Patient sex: M
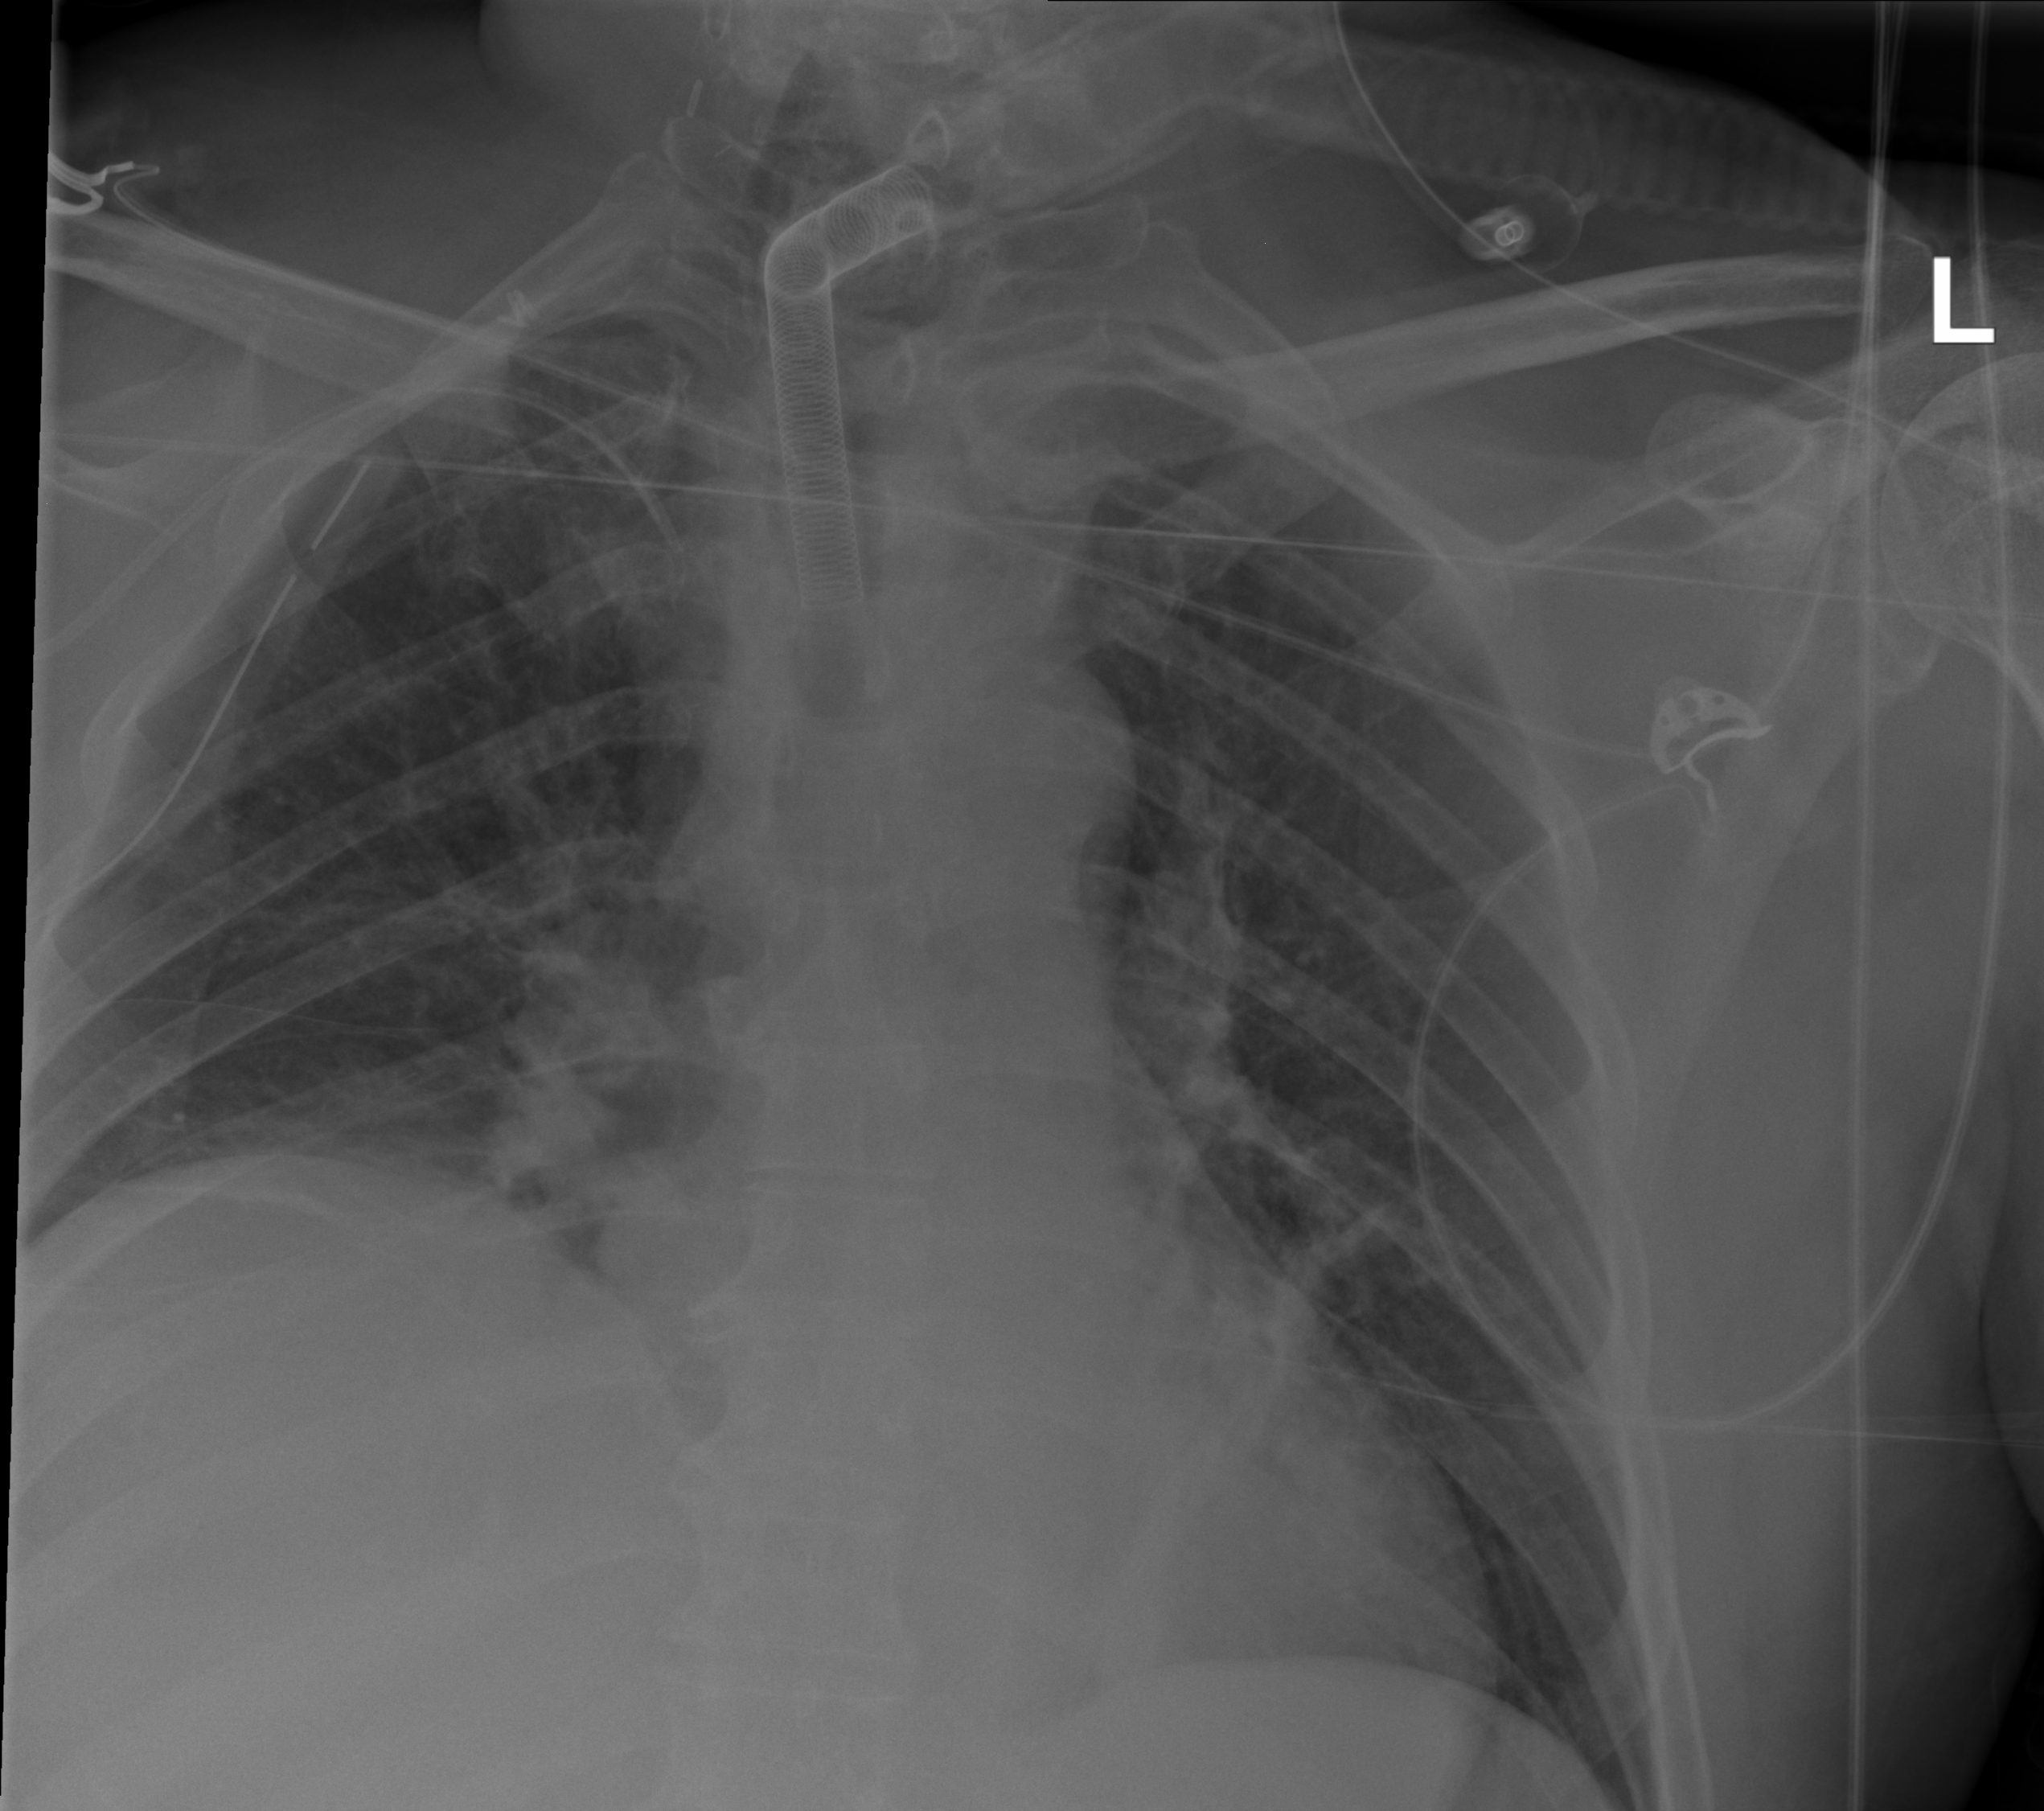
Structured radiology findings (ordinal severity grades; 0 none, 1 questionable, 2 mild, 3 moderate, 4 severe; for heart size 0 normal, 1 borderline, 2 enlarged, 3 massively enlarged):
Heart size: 0
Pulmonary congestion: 0
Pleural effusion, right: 0
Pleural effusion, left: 0
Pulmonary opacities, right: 0
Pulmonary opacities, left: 0
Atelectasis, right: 2
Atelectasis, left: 2